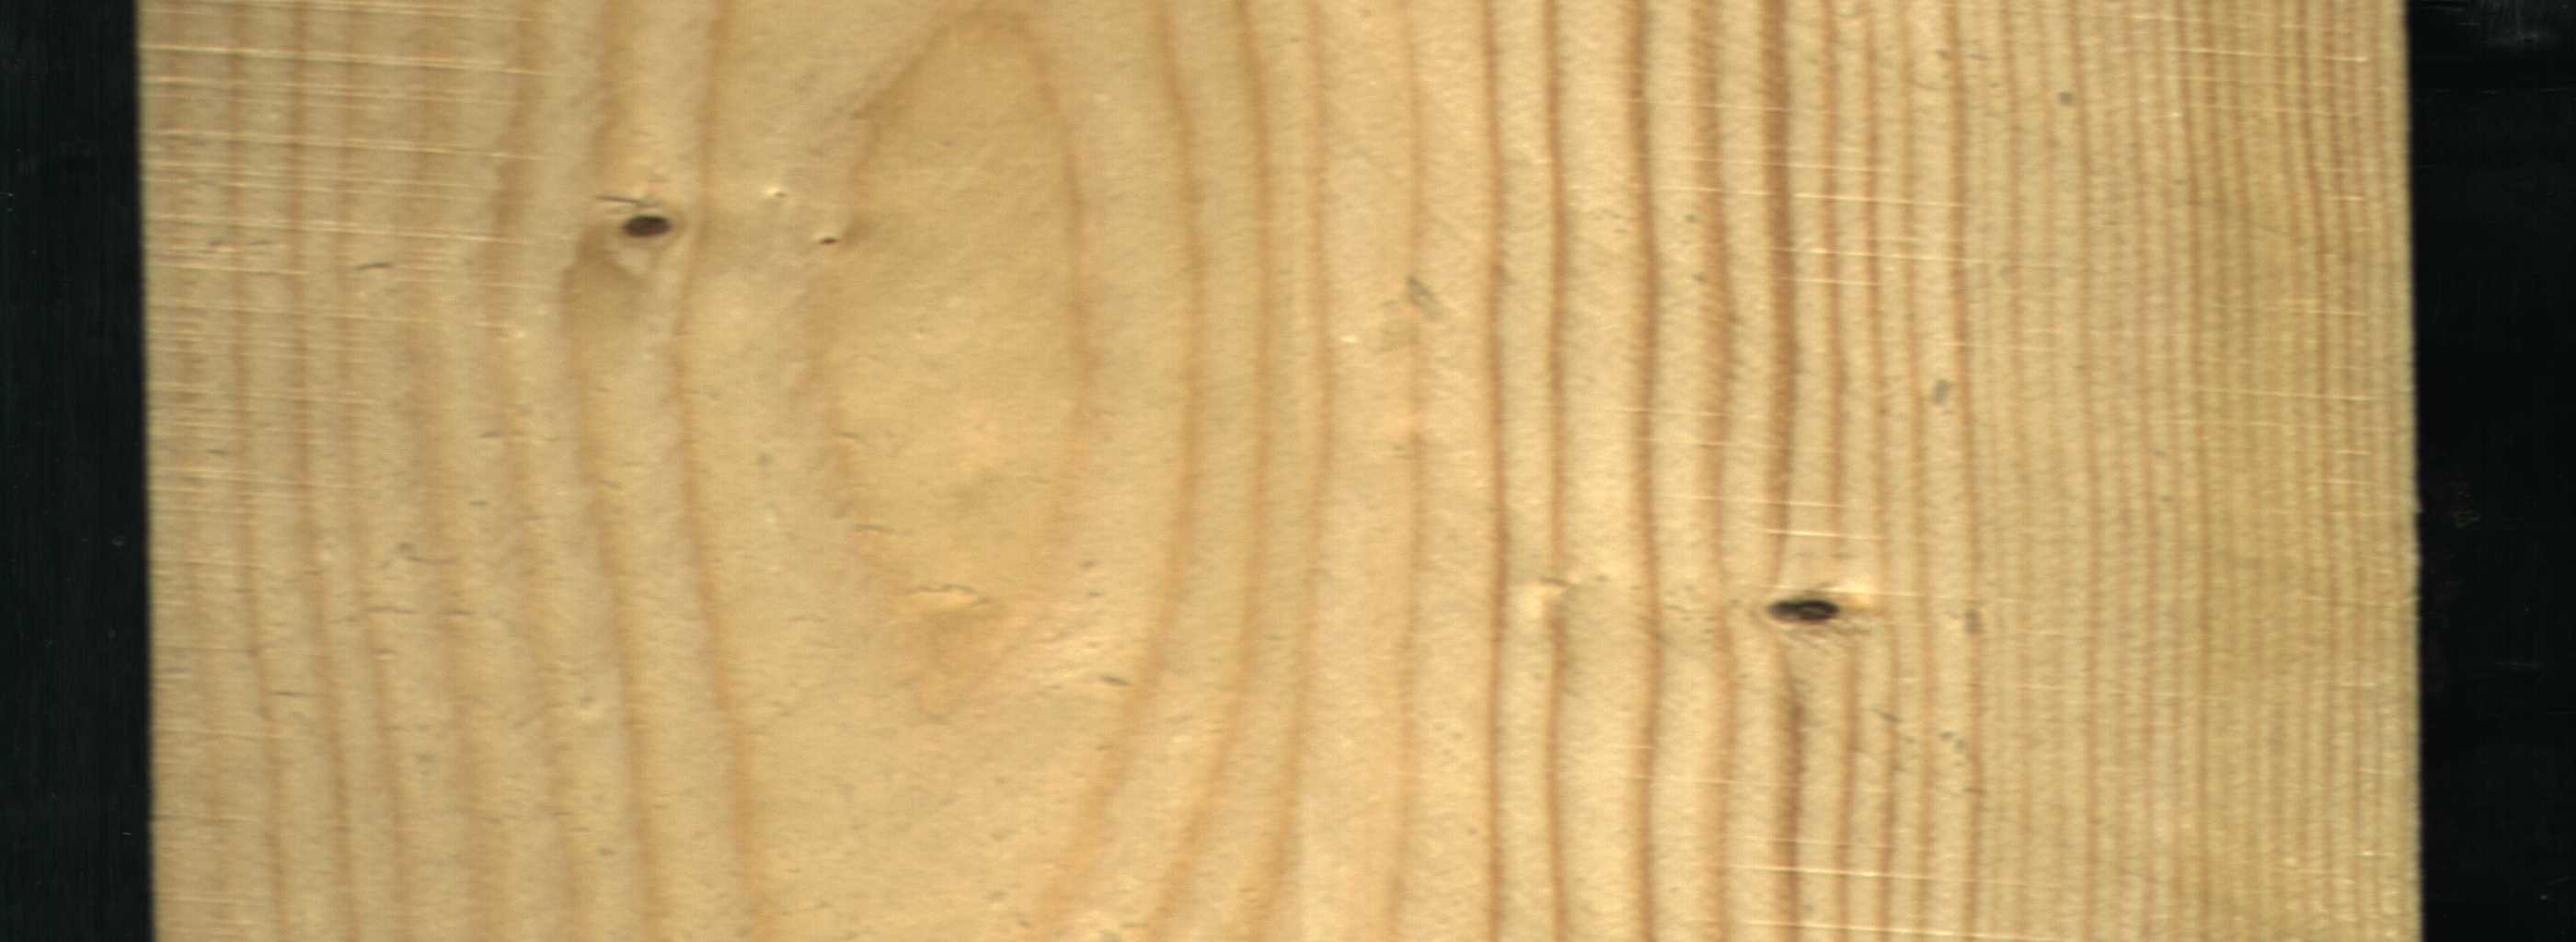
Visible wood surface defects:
Dead_Knot
Live_Knot